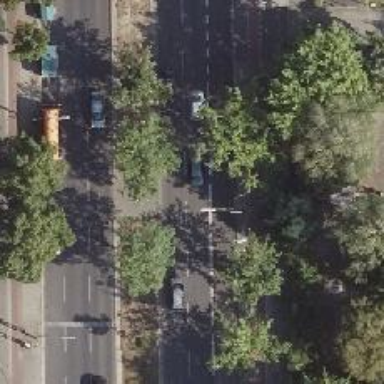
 there is cycleway shared with busway track."